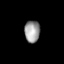
Tissue: lung
Cell type: Fibroblasts
Senescence score: 0.6199
Nuclear area (px): 331
Mean DAPI intensity: 155.094